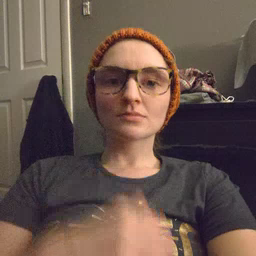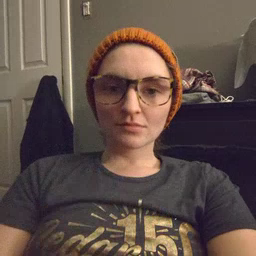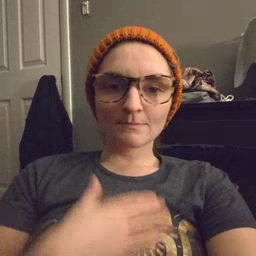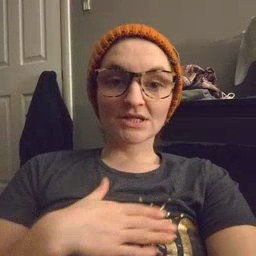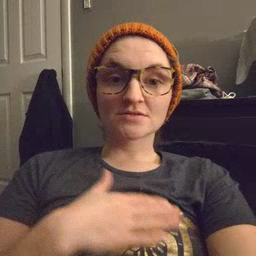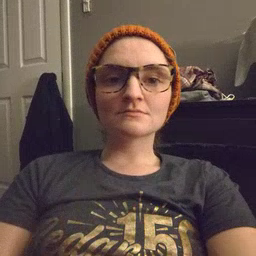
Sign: please